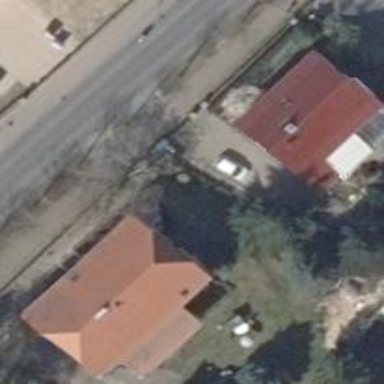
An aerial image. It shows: Driveway.